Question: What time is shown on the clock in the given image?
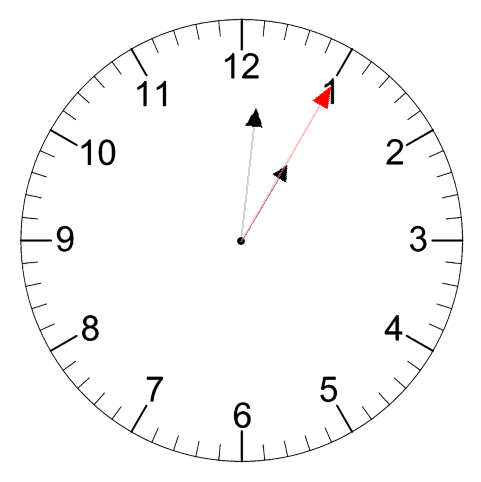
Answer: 01:01:05